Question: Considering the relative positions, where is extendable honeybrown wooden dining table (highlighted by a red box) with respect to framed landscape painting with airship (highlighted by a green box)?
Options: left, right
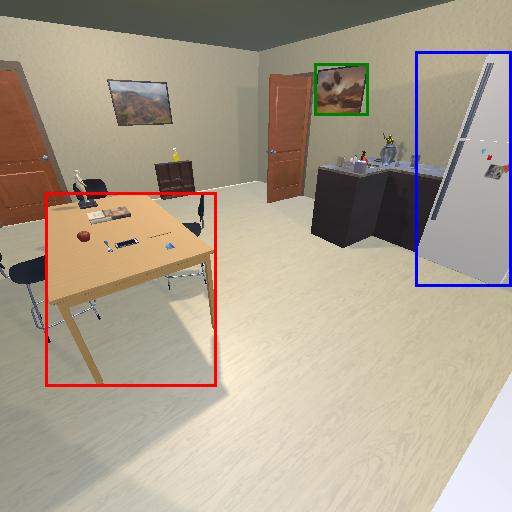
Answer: left